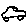
Label: car